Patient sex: M
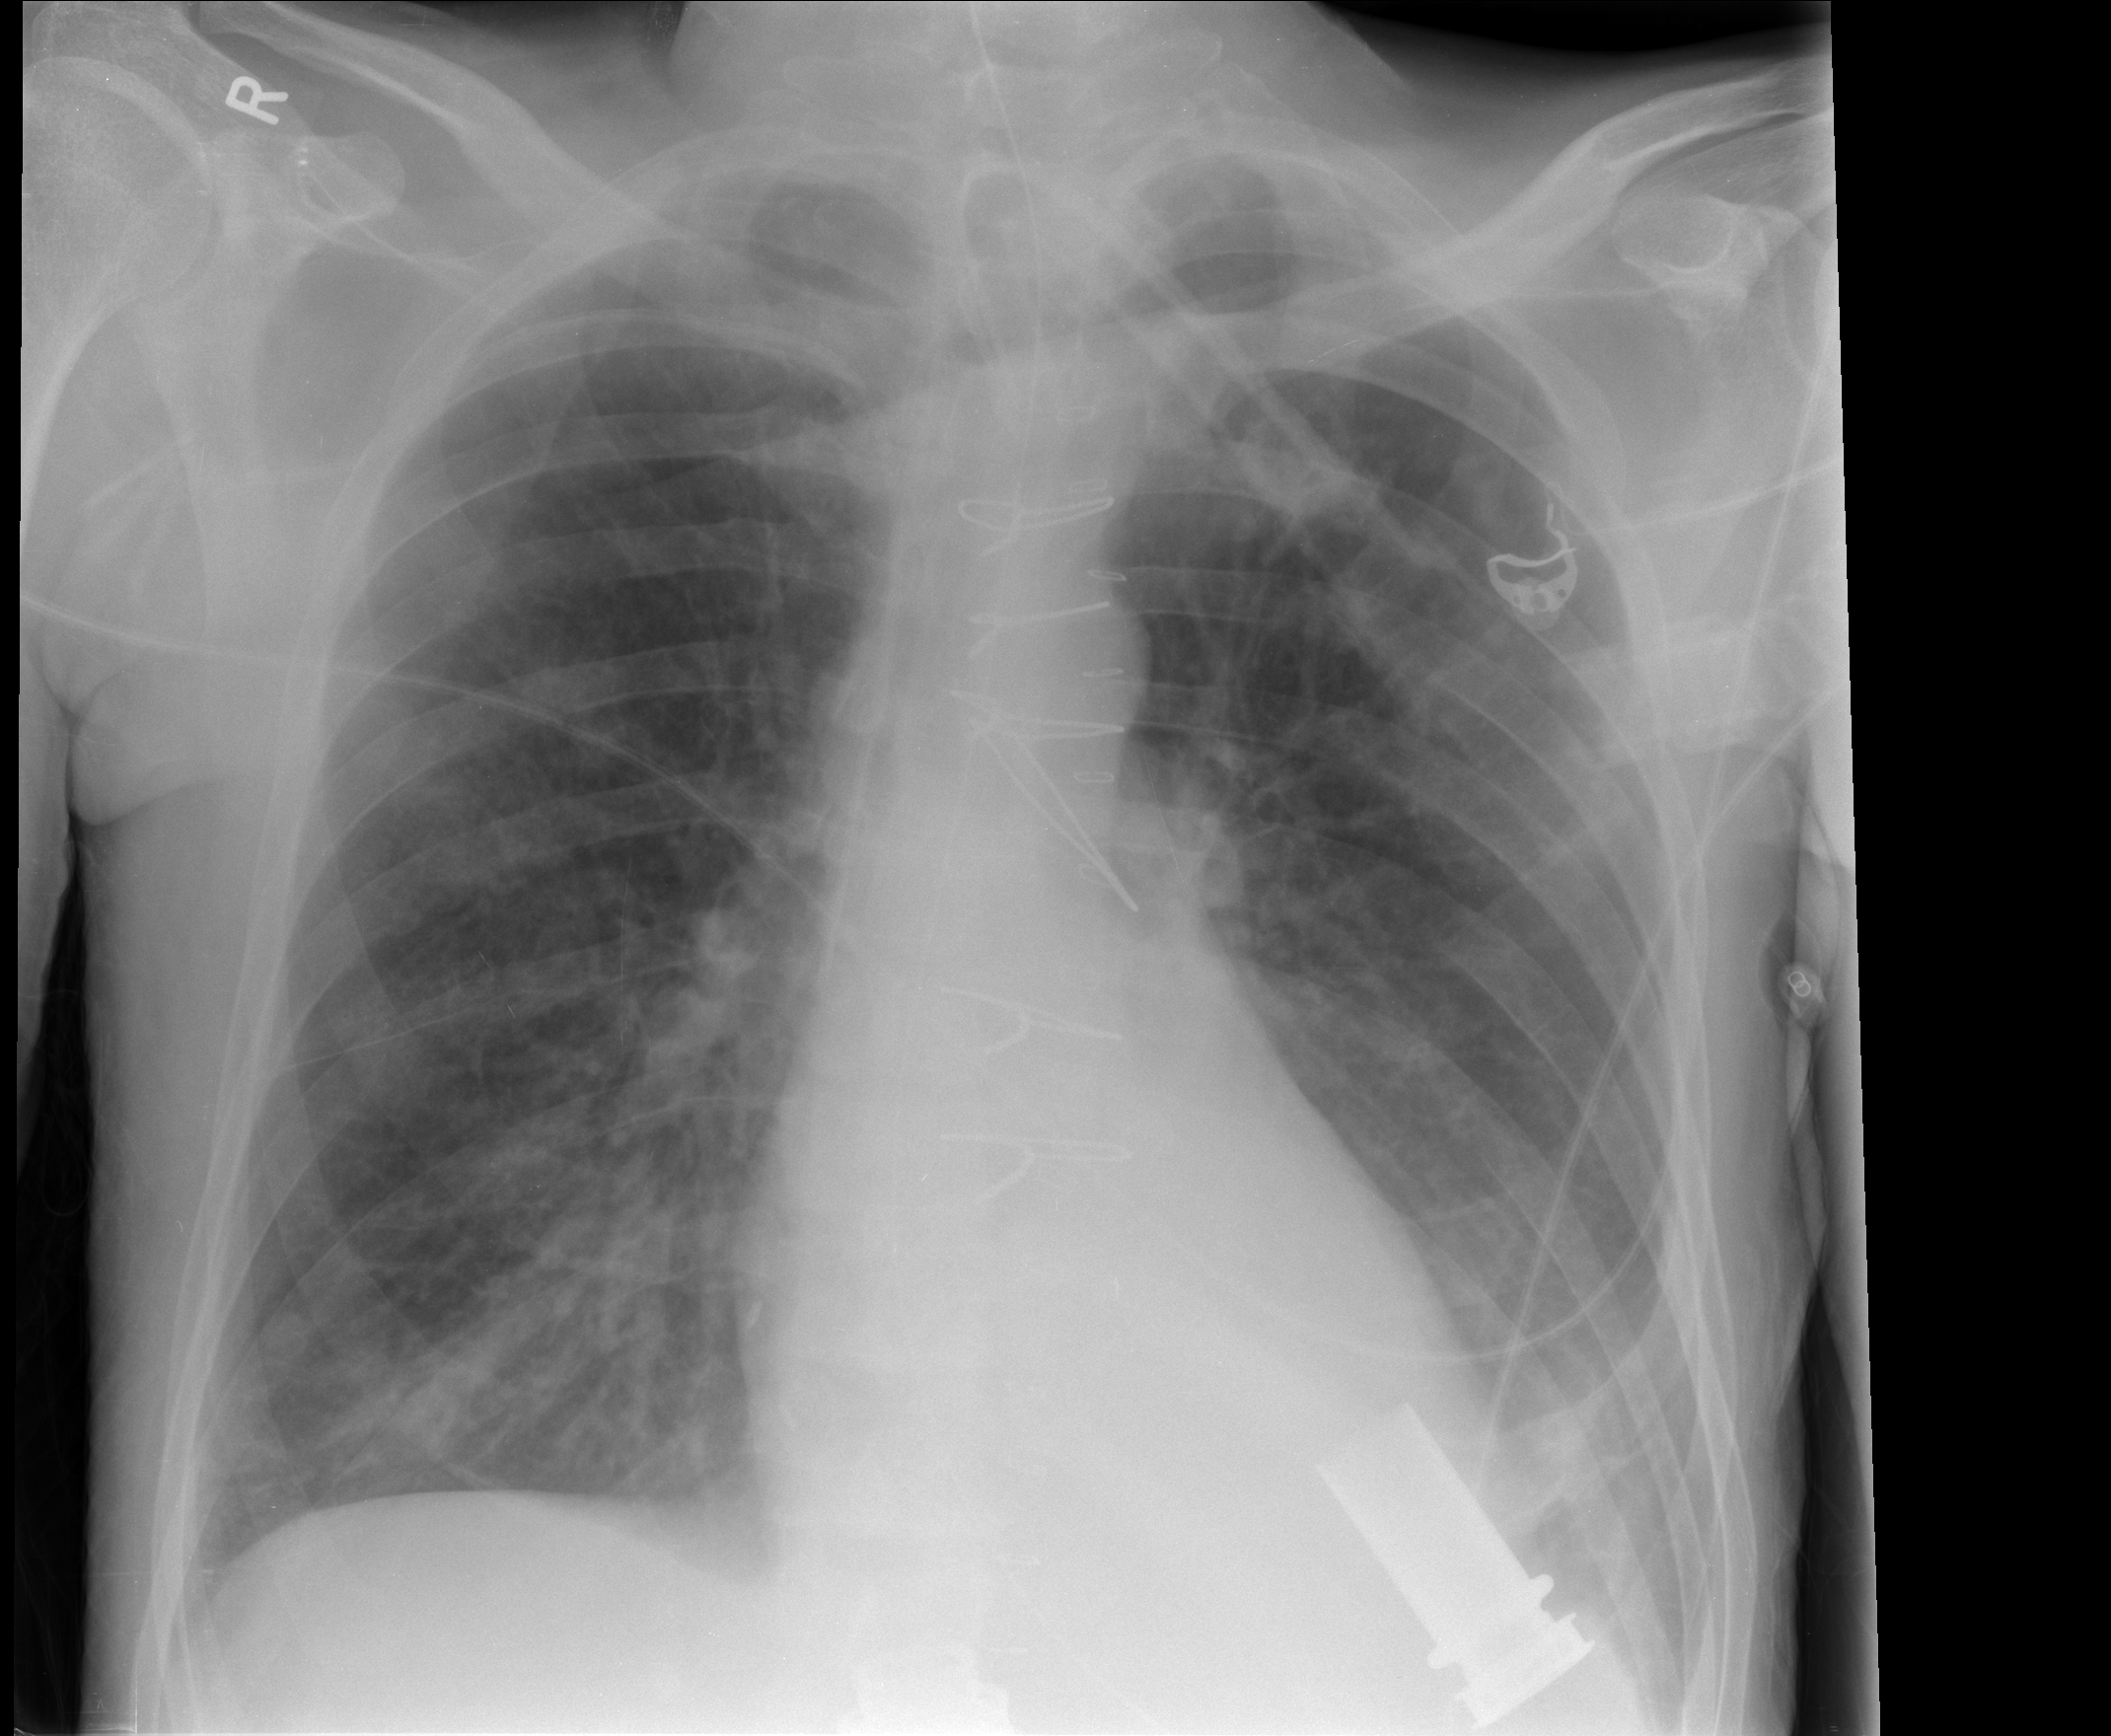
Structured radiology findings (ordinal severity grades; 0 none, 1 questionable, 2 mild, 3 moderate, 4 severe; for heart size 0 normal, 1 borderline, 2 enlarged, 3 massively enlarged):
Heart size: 0
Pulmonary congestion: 0
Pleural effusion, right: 0
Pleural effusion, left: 1
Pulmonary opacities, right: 2
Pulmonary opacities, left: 0
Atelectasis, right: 0
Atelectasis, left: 2